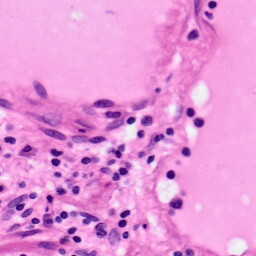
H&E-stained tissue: Pancreatic